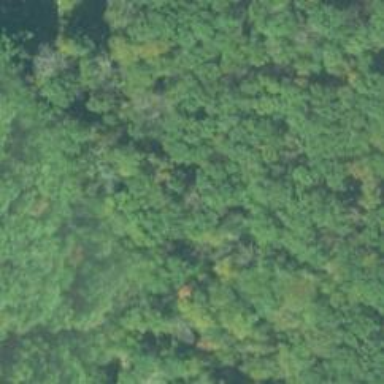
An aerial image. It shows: Mixed leaf woodland.